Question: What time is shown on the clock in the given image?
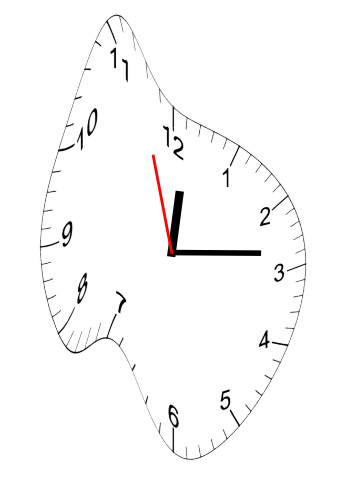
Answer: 12:13:57